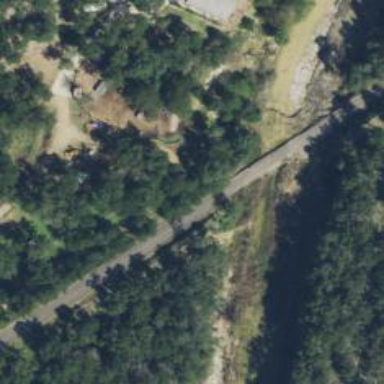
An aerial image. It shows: Residential road with asphalt surface going over low water crossing bridge.